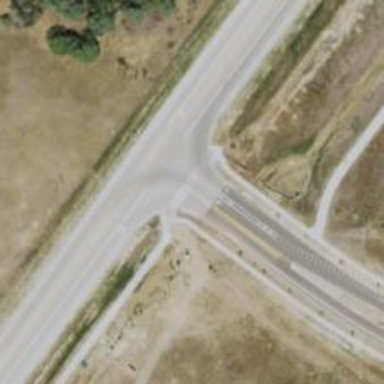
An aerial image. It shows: Stop road.